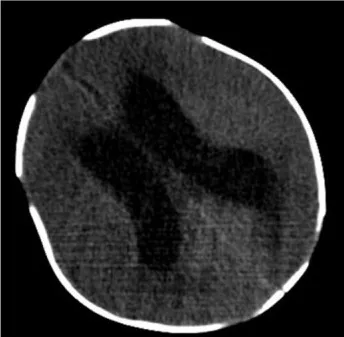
(A) On 2022.01.19th, head CT shows no obvious abnormal density lesions in the brain parenchyma, enlargement of the ventricular with lateral ventricular dilatation as the main feature, no displacement of midline structures and no widening of the sulcus pool.
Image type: radiology (ct)